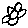
Label: flower